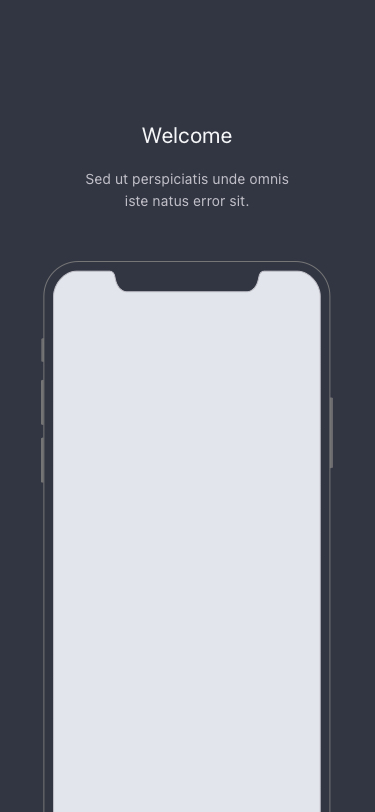
Text in this UI design:
Sed ut perspiciatis unde omnis iste natus error sit.
Welcome